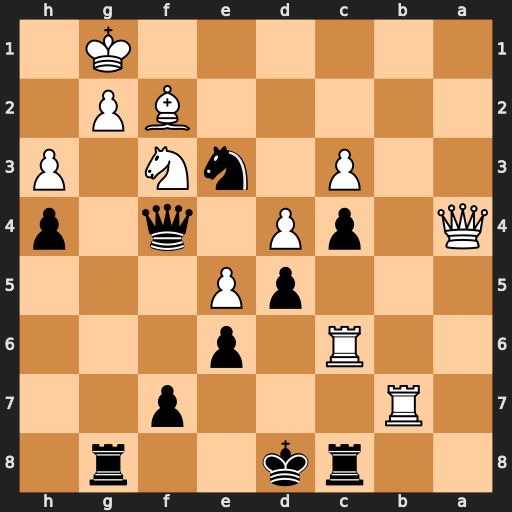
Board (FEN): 2rk2r1/1R3p2/2R1p3/3pP3/Q1pP1q1p/2P1nN1P/5BP1/6K1
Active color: b
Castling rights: -
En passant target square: -
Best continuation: Rxg2+ Kh1 Rh2+ Nxh2 Qe4+ Nf3 Qxf3+ Kg1 Qg2#